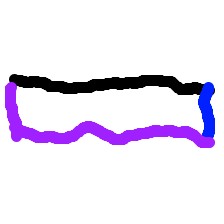
Shape: rectangle